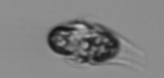
Label: Mesodinium